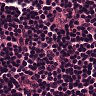
Metastatic tissue present: no